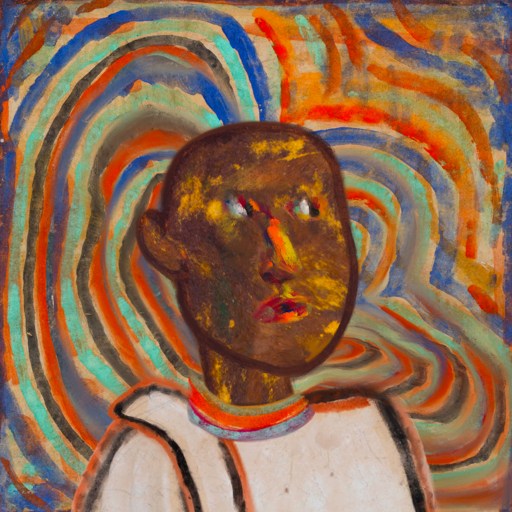
Background: Sisters, Head And Neck Side: Comrade, Face Side: An_Impression, Bust: Roy_Bahadur, Hair Side: Blank, Head Accessory: Blank, Second Necklace: Blank, Necklace: Sisters, Baby: Blank